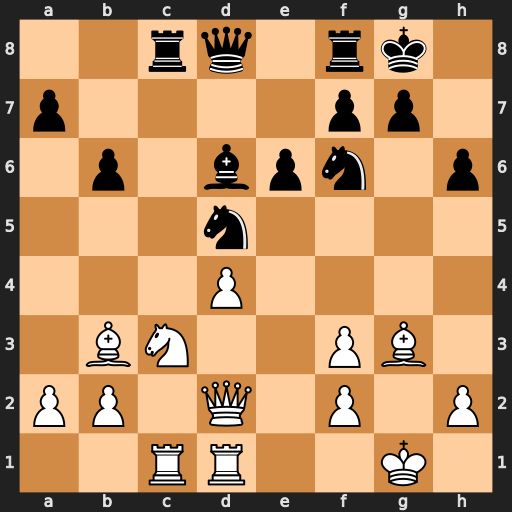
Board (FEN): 2rq1rk1/p4pp1/1p1bpn1p/3n4/3P4/1BN2PB1/PP1Q1P1P/2RR2K1
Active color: w
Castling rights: -
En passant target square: -
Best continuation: Nxd5 Nxd5 Rxc8 Qxc8 Bxd6